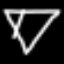
Label: diamond